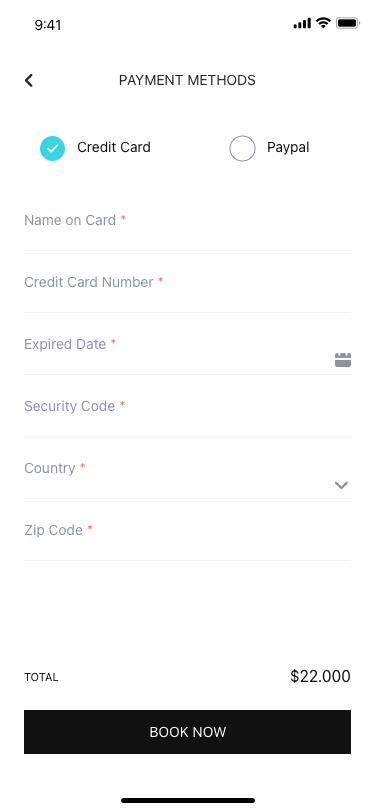
Text in this UI design:
9:41
BOOK NOW

Expired Date *

Security Code *

Country *

Zip Code *

Credit Card Number *

Name on Card *

PAYMENT METHODS
Credit Card
Paypal
TOTAL
$22.000